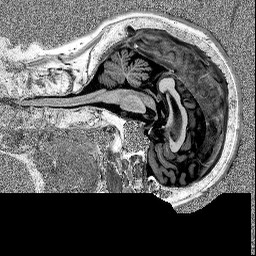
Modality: MP2RAGE
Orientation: sagittal
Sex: female